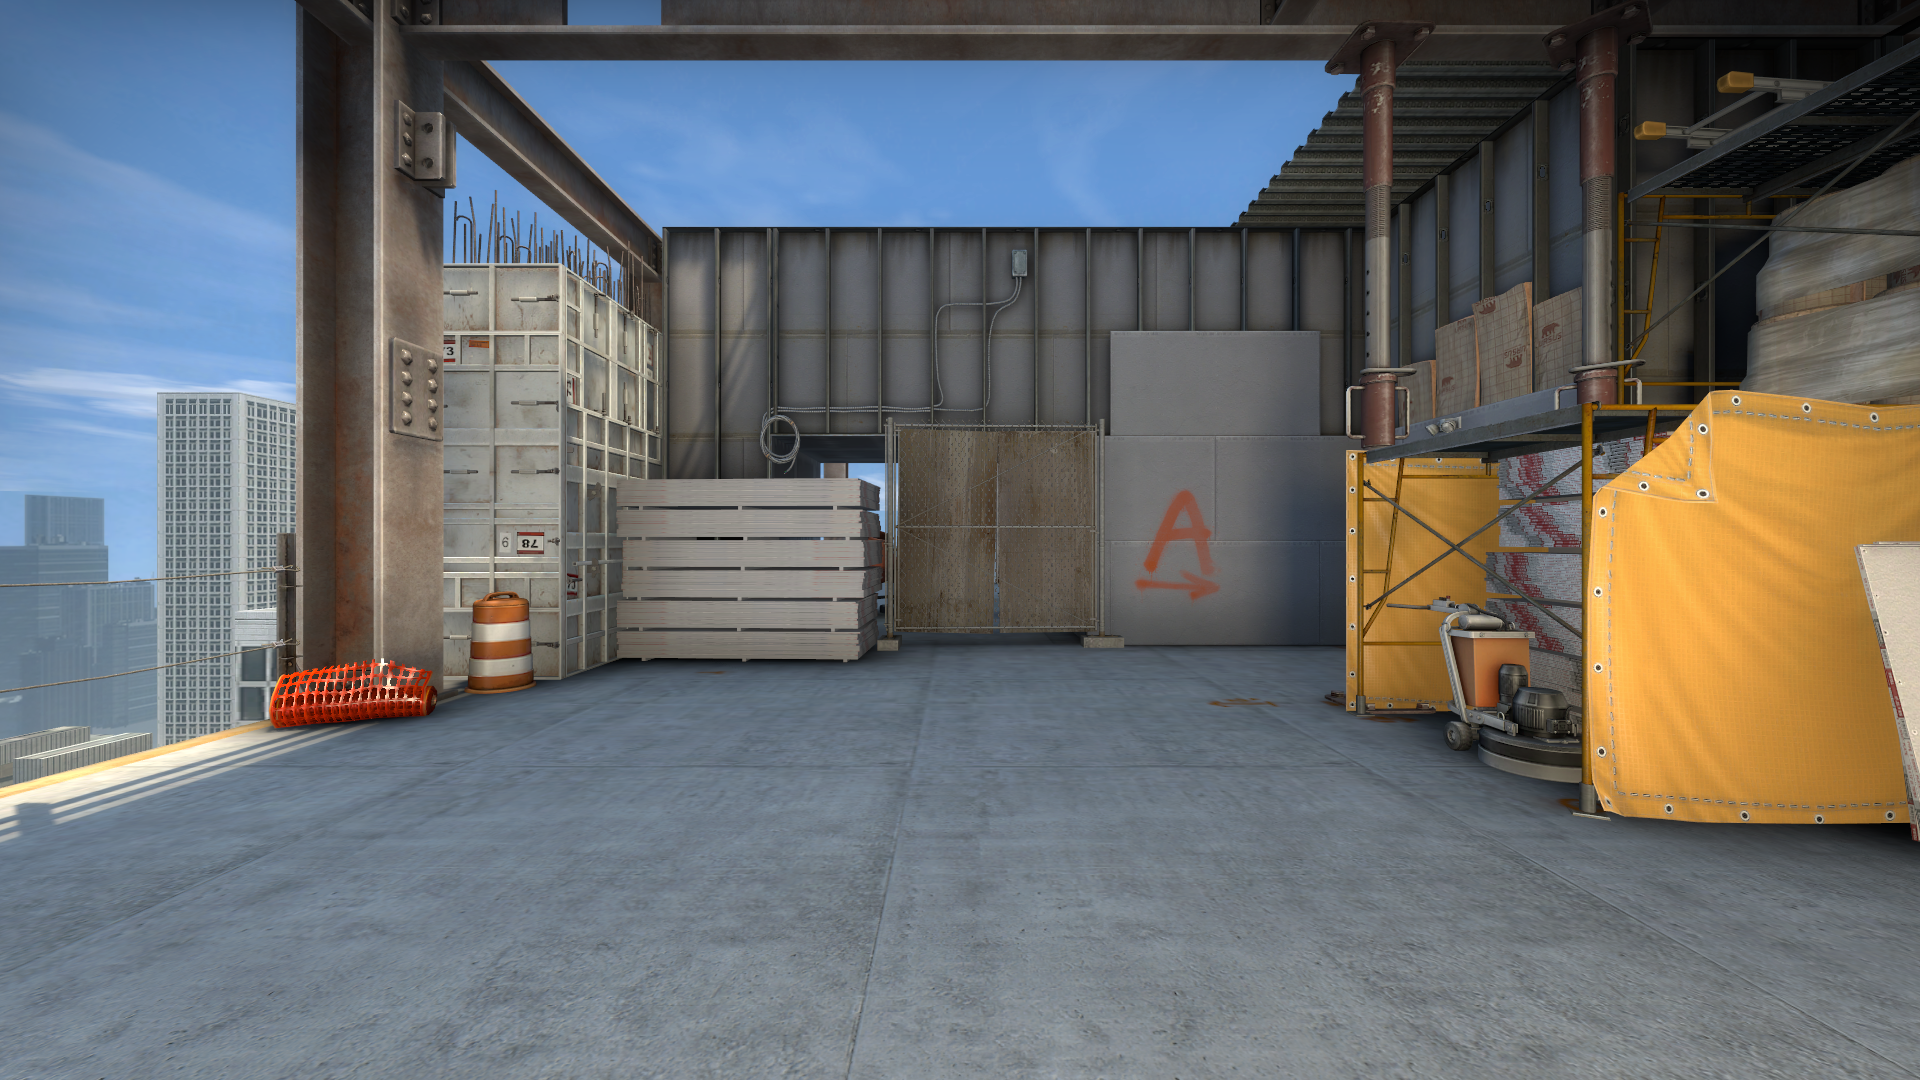
Map: de_vertigo